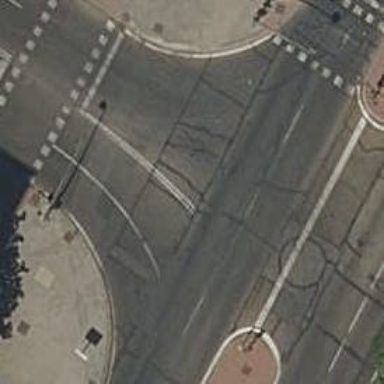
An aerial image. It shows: Road with traffic signals.